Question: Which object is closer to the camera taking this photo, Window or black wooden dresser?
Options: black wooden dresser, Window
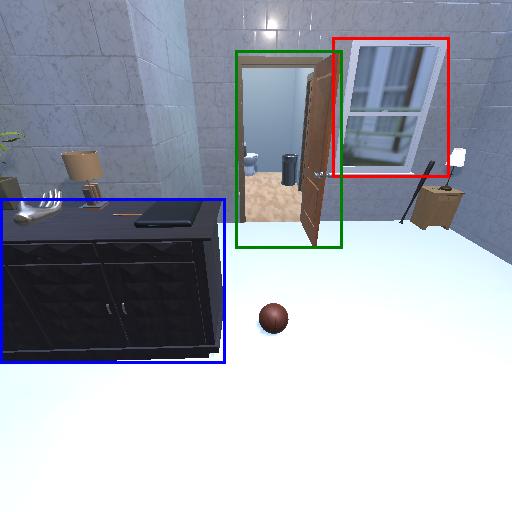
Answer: black wooden dresser